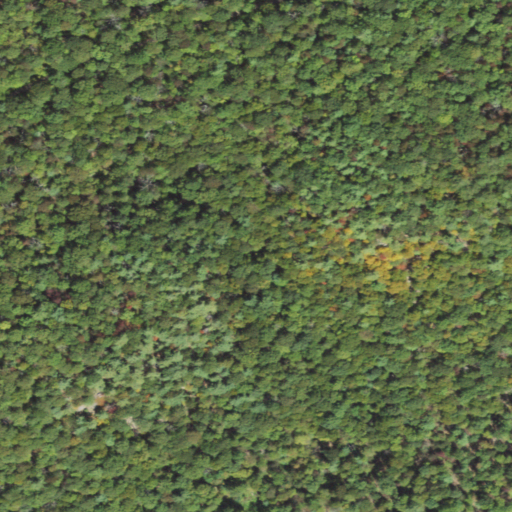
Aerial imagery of gap in Pennsylvania named Mitchell Gap containing deciduous forest, mixed forest, and open development